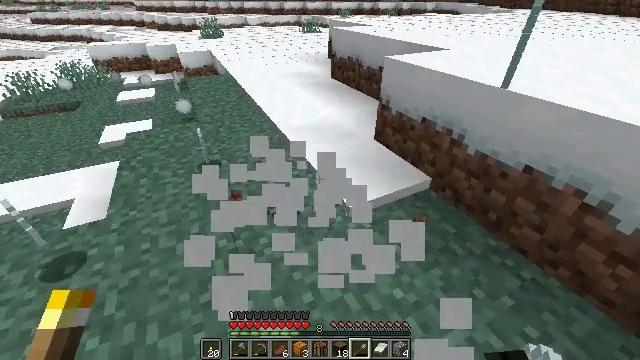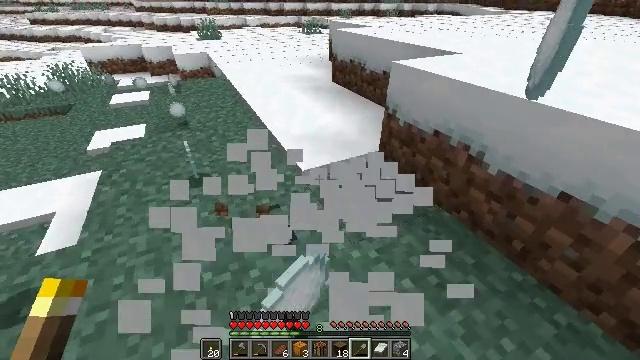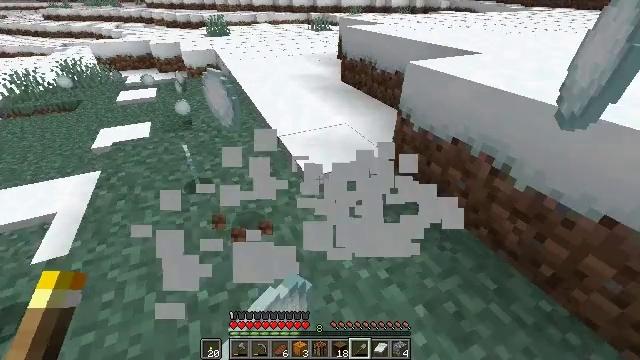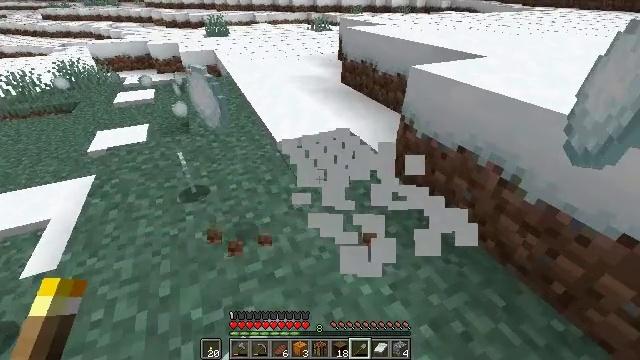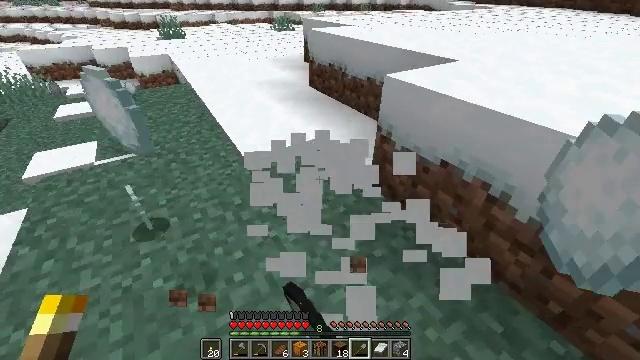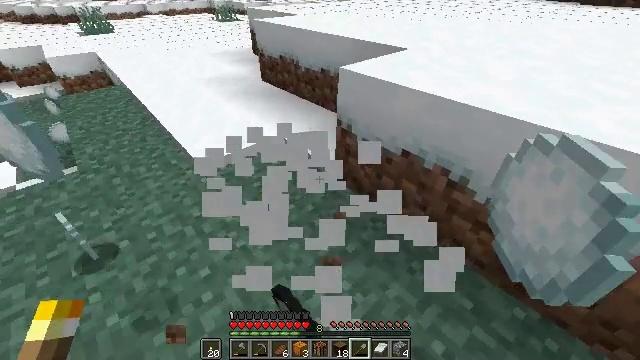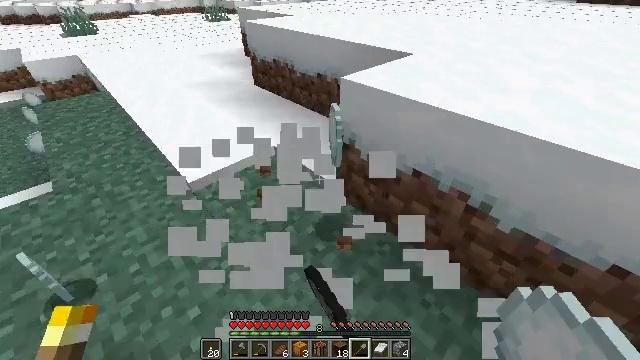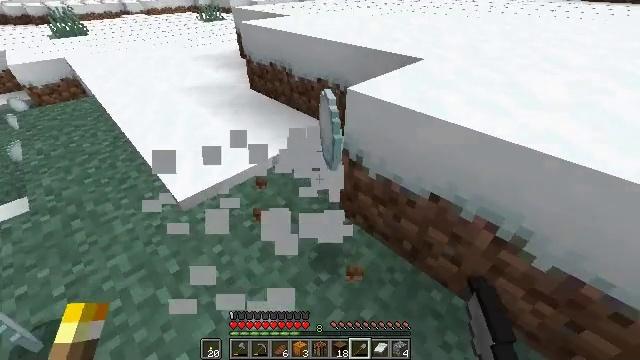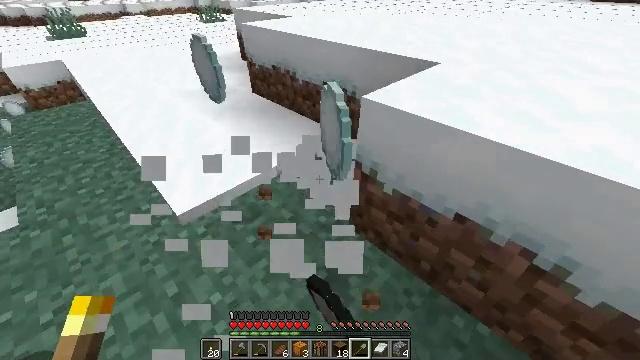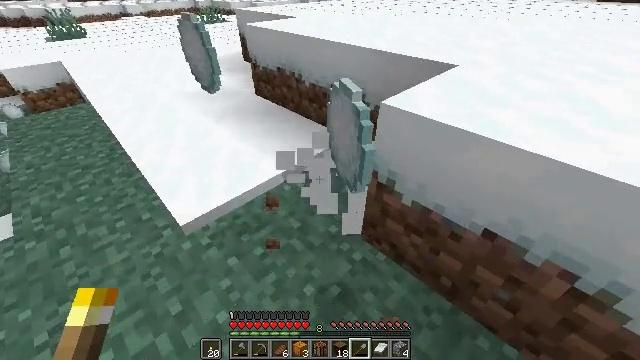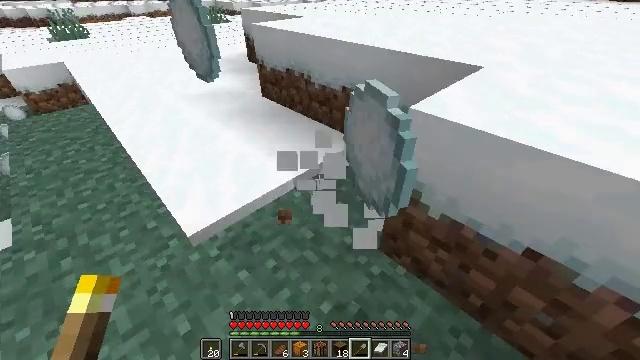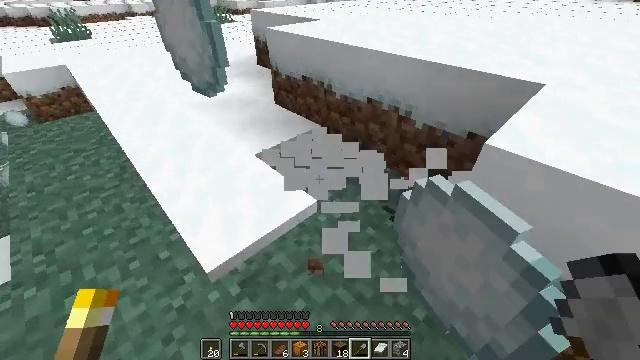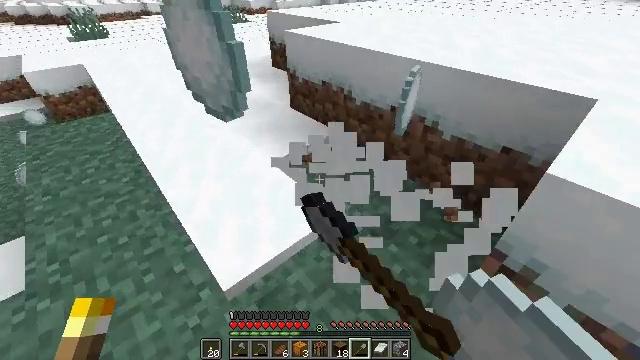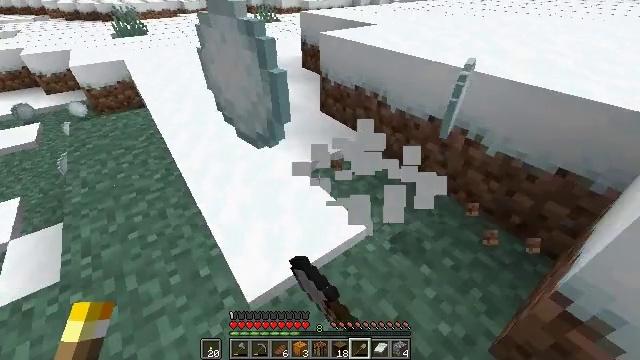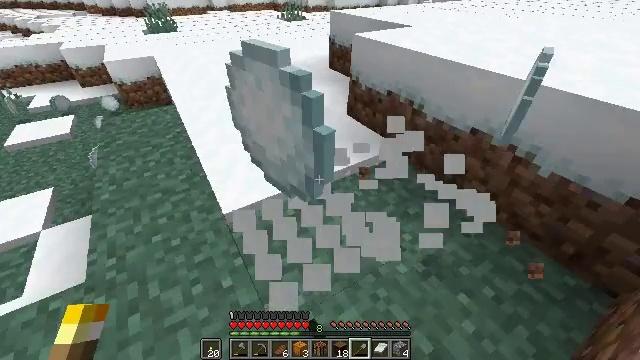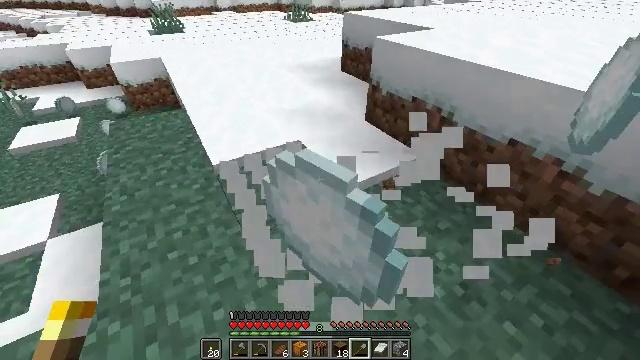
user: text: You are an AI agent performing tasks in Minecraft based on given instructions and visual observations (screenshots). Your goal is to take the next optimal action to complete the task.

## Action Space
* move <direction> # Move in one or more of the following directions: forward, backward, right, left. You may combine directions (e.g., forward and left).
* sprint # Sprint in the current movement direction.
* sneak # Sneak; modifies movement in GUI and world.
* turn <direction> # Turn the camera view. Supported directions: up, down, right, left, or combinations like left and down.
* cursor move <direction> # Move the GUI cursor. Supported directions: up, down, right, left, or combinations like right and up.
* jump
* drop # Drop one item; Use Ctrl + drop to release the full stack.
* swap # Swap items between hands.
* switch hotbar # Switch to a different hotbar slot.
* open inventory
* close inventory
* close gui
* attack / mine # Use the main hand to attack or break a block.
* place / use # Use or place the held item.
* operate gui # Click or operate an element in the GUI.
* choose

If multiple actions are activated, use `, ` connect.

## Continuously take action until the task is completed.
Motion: motion action
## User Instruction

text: Collect snow by holding the left button.
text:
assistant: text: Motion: move forward, attack / mine
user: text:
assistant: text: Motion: move forward, turn left, attack / mine
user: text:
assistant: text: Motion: move forward, attack / mine
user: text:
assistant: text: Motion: move forward, turn right, attack / mine
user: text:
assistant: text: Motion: move forward, turn right and down, attack / mine
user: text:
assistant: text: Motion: move forward, turn right, attack / mine
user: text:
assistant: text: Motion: move forward, attack / mine
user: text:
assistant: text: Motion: move forward and move left, attack / mine
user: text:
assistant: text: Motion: move forward and move left, attack / mine
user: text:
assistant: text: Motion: move forward and move left, attack / mine
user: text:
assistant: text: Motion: move forward and move left, attack / mine
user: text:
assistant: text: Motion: move forward and move left, turn left, attack / mine
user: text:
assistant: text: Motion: move forward and move left, turn left, attack / mine
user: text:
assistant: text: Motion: move forward and move left, turn left, attack / mine
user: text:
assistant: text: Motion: move left, attack / mine
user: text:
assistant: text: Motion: move forward and move left, attack / mine
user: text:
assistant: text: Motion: move forward and move left, attack / mine
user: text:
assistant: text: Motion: move forward and move left, attack / mine
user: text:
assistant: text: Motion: move forward and move left, attack / mine
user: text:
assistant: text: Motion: move forward and move left, attack / mine
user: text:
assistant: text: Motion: move forward and move left, turn right and up, attack / mine
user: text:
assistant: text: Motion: move forward and move left, turn right, attack / mine
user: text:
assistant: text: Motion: move forward and move left, turn right, attack / mine
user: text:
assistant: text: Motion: move forward and move left, turn right, attack / mine
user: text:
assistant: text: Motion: move forward and move left, turn right, attack / mine
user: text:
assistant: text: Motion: move forward and move left, turn right, attack / mine
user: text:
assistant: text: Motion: move forward and move left, attack / mine
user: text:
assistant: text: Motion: move forward and move left, attack / mine
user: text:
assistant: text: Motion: move left, turn left, attack / mine
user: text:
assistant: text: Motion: move left, turn left, attack / mine